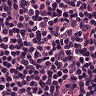
Metastatic tissue present: no